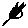
Label: circle